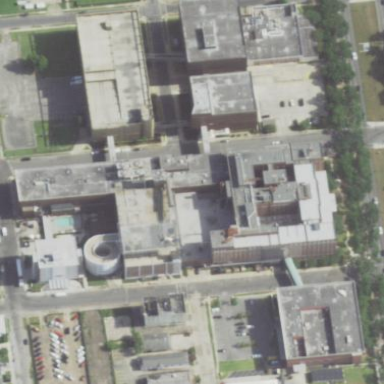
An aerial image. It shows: Healthcare facility identified as hospital.